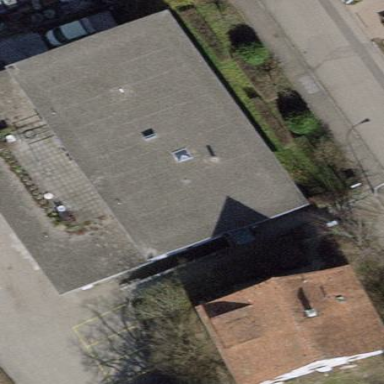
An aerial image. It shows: Office building.